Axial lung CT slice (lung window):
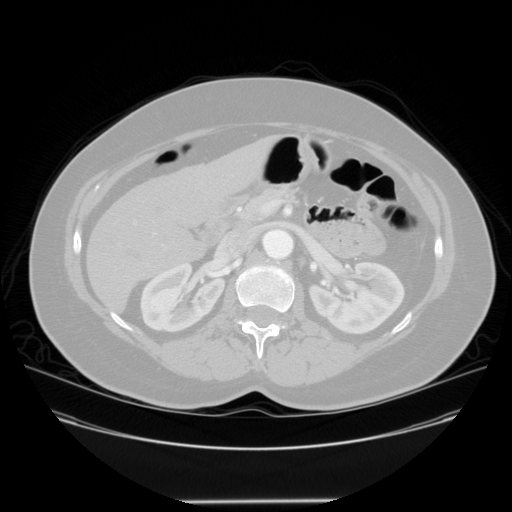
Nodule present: no